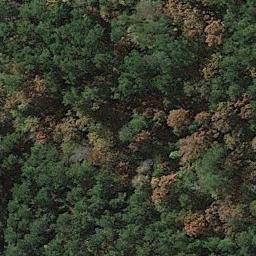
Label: forest